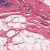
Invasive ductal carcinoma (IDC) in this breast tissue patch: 0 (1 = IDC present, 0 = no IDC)